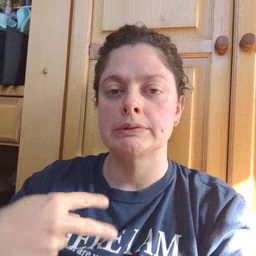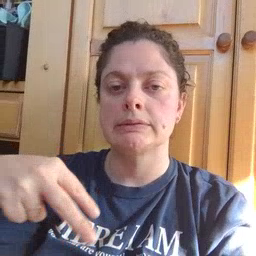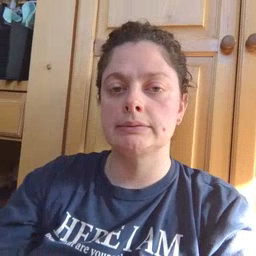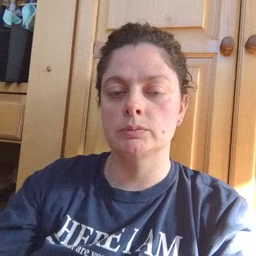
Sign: dance